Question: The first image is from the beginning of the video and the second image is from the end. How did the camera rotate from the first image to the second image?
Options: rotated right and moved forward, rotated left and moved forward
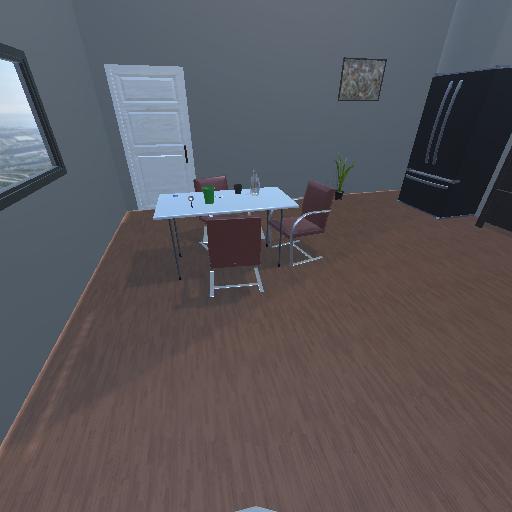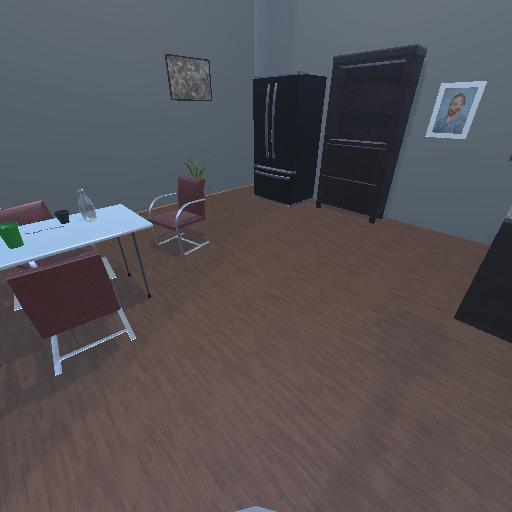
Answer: rotated right and moved forward